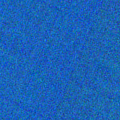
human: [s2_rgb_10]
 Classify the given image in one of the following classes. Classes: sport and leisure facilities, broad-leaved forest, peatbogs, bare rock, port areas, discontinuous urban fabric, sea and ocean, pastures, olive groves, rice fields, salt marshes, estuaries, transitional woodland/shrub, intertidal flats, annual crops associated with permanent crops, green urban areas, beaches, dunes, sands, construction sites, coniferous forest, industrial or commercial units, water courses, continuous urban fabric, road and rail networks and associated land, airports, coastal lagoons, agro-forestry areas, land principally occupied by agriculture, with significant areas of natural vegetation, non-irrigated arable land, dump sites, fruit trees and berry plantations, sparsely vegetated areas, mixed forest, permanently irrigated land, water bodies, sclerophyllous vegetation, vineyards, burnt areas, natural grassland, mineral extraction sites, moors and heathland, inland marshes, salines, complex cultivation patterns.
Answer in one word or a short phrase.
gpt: sea and ocean